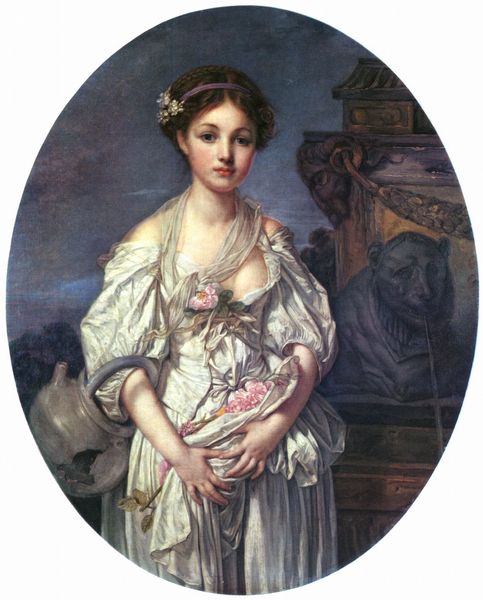
Titel: La cruche cassée, Der zerbrochene Krug
Künstler: Jean Baptiste Greuze
Standort: Paris
Institution: Musée du Louvre
Schlagwörter: baum, blau, gemälde, hand, haut, himmel, schatten, wasser, weiß, wolken, bäume, gelb, mädchen, abend, ausschnitt, blume, blumen, braun, brust, busen, finger, frankreich, frau, frisur, grau, haar, hell, kleid, licht, nase, orange, blick, blüte, blüten, gebäude, haus, park, rose, rosen, rot, schal, schleier, tier, tuch, jung, arm, arme, band, barock, falten, gesicht, haarschmuck, stirnband, ärmel, hände, portrait, porträt, figur, gewand, gold, haare, kind, girlande, schleifen, brünett, lippen, renaissance, rosa, scheitel, tugend, wald, zart, brunnen, oval, rund, henkel, kanne, keramik, krug, vase, topf, wangen, sammeln, lila, baby, haarband, pilaster, büste, halstuch, korb, feinmalerei, schwanger, frühling, medaillon, denkmal, loch, allegorie, kaputt, portät, grab, antik, wasserstrahl, tempel, löwe, wasserspeier, zerbrochen, feston, maid, quelle, gebrochen, greuze, schwangere, rococo, portäit, wassr, blumenmädchen, büst, kru, kjhgfsd, zerbrochener krug, löwe7